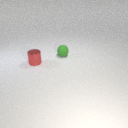
small green rubber sphere to the right of small red metal cylinder